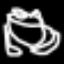
Label: frog